Field crop: maize
Growth stage: 2
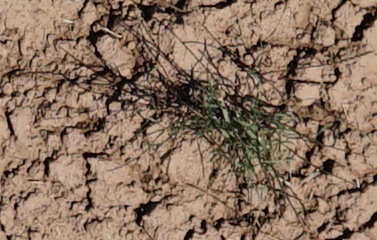
Species: lolium